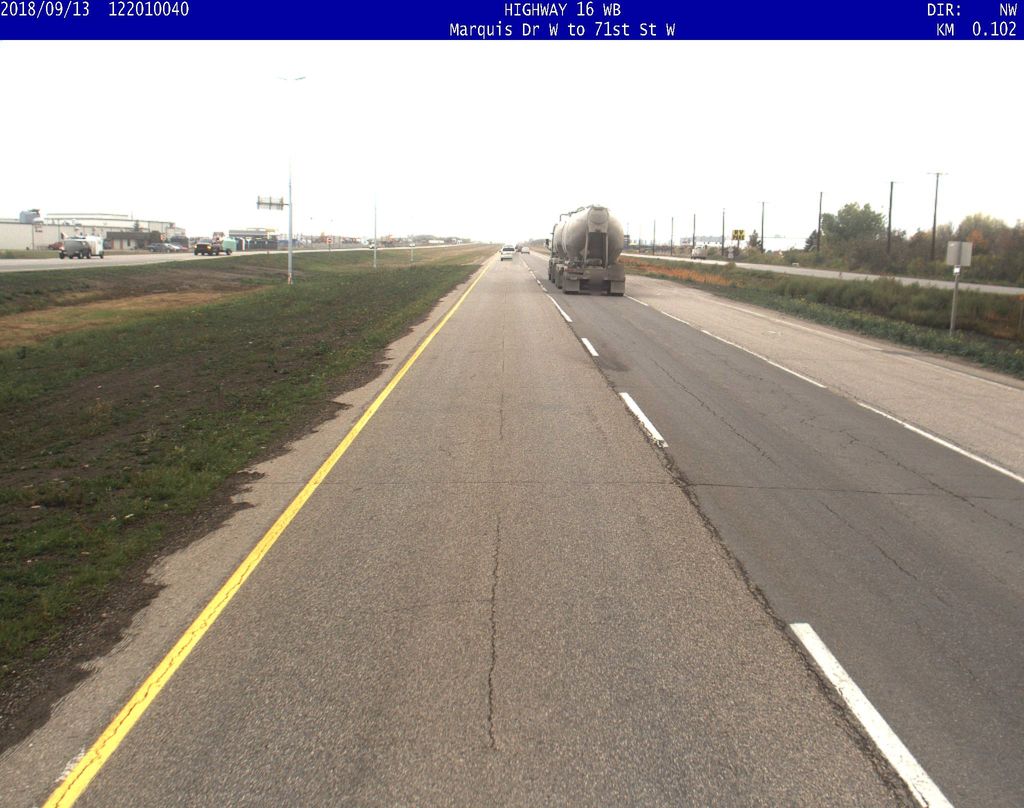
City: saskatoon